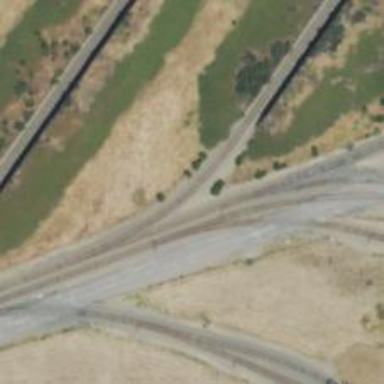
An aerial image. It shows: Railway spur service.